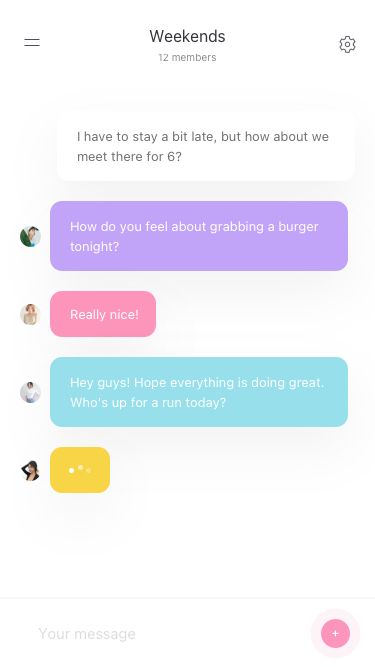
Text in this UI design:
I have to stay a bit late, but how about we meet there for 6?
How do you feel about grabbing a burger tonight?
Really nice!
Hey guys! Hope everything is doing great. Who’s up for a run today?
Your message
Weekends
12 members